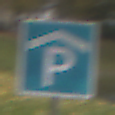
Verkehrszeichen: Parkhaus
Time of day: MorningAfternoon
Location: Outdoor (Nature)
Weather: Overcast
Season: Autumn
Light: Natural